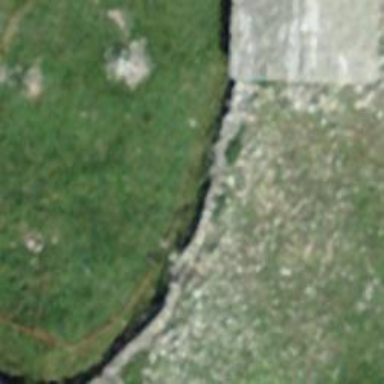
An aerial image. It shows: Dry stone wall barrier.